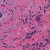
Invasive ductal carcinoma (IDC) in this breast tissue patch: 1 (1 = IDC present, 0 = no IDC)